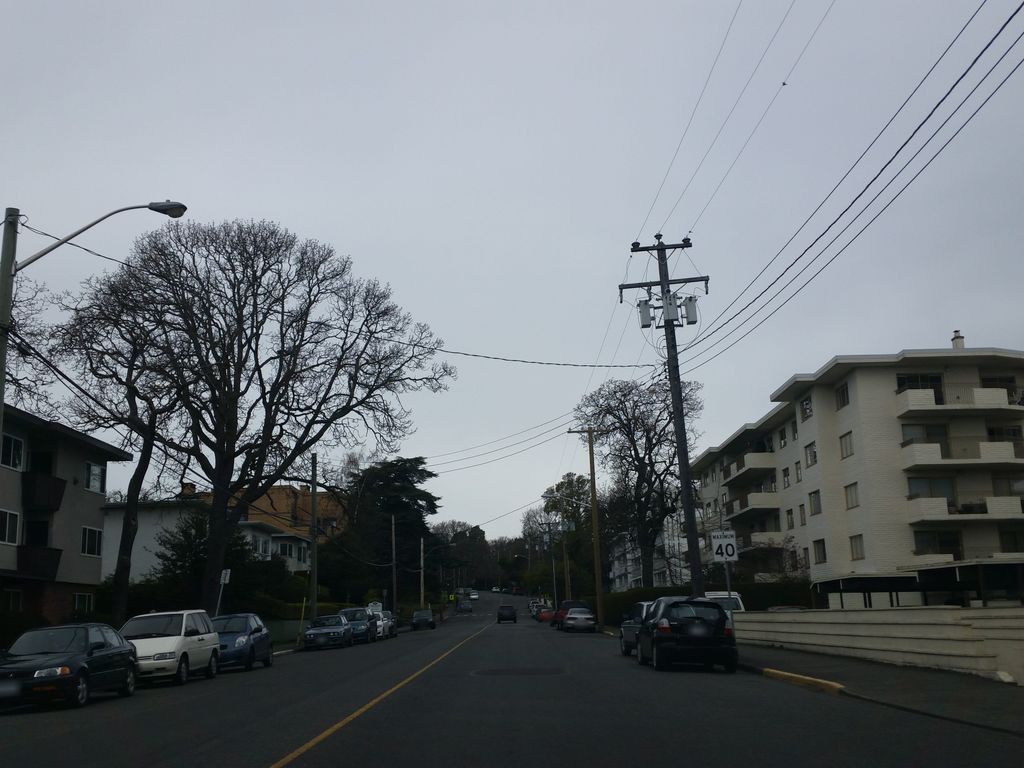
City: victoria